Field crop: maize
Growth stage: 2
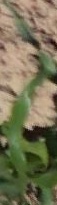
Species: maize